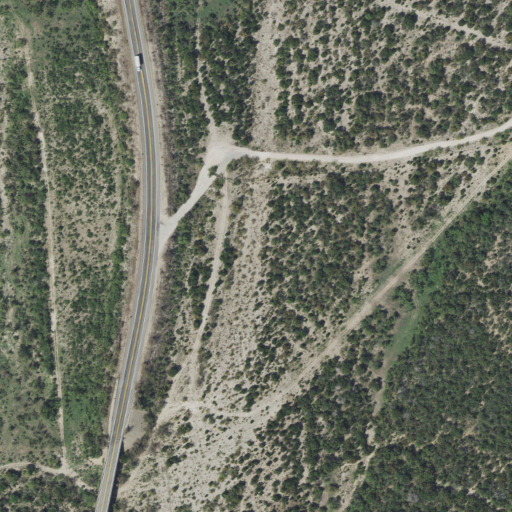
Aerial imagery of valley in Texas named Buffalo Draw containing shrub, low intensity development, medium intensity development, deciduous forest, open development, and high intensity development